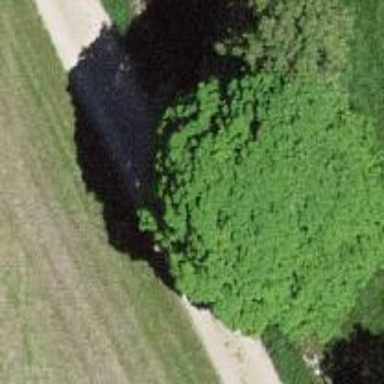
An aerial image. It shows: Beautiful woodland area.